Field crop: tomato
Growth stage: 1
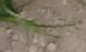
Species: cyperus